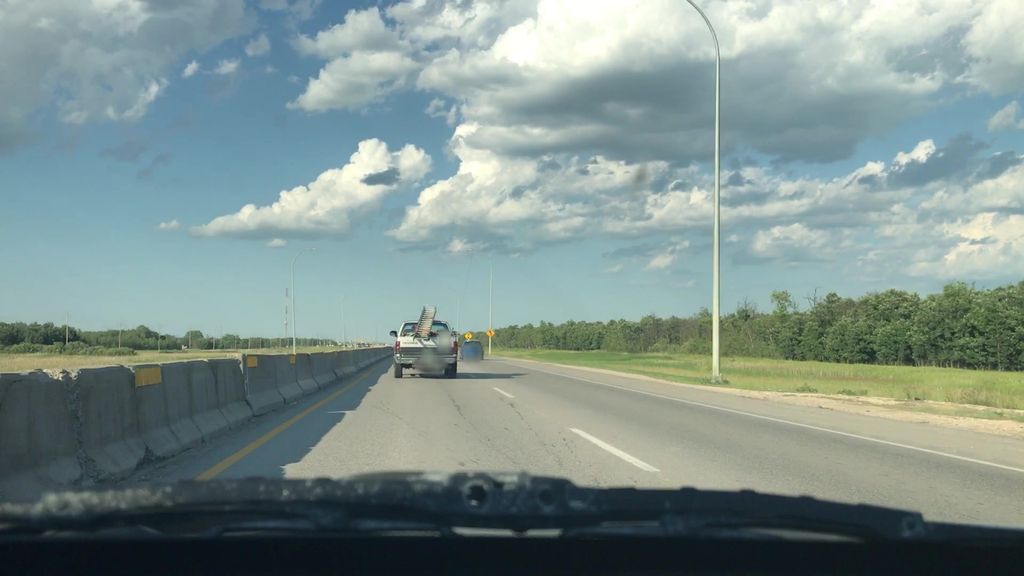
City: winnipeg